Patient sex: M
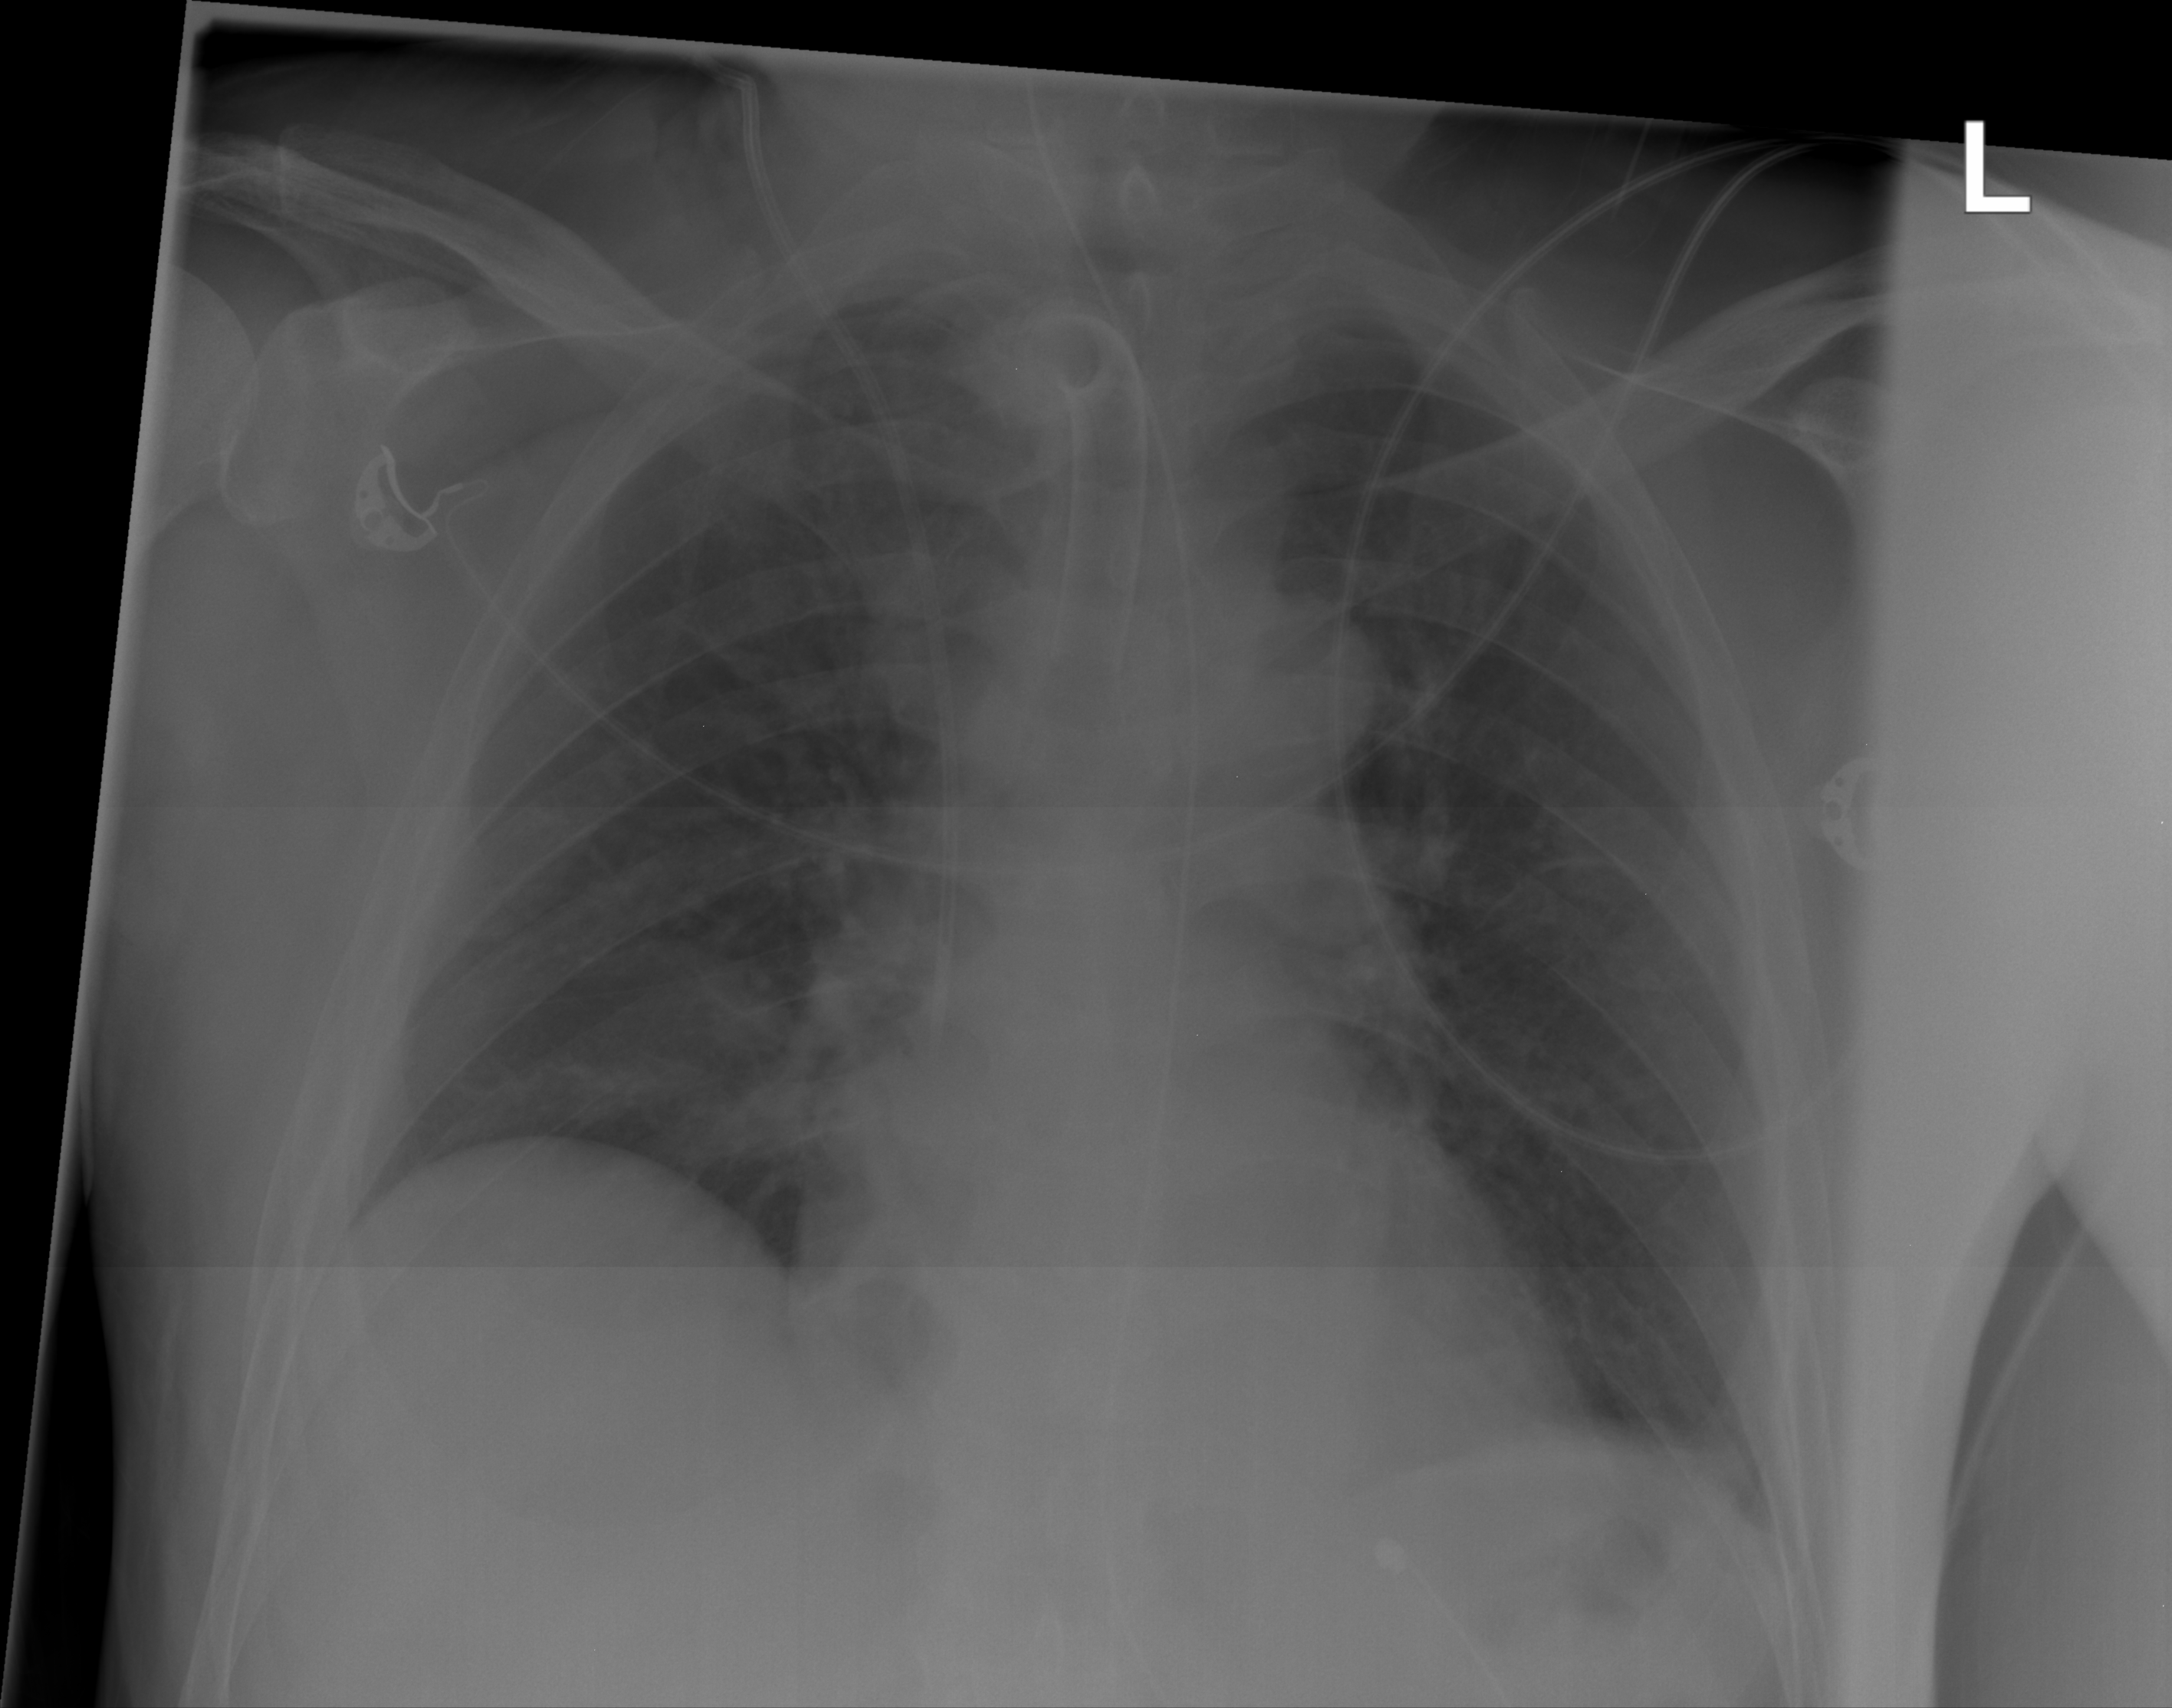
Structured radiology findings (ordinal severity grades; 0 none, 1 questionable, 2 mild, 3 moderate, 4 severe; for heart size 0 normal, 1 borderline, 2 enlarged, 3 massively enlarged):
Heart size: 0
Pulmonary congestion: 0
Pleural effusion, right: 0
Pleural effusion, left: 0
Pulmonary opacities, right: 2
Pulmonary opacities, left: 0
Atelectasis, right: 0
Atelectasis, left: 0